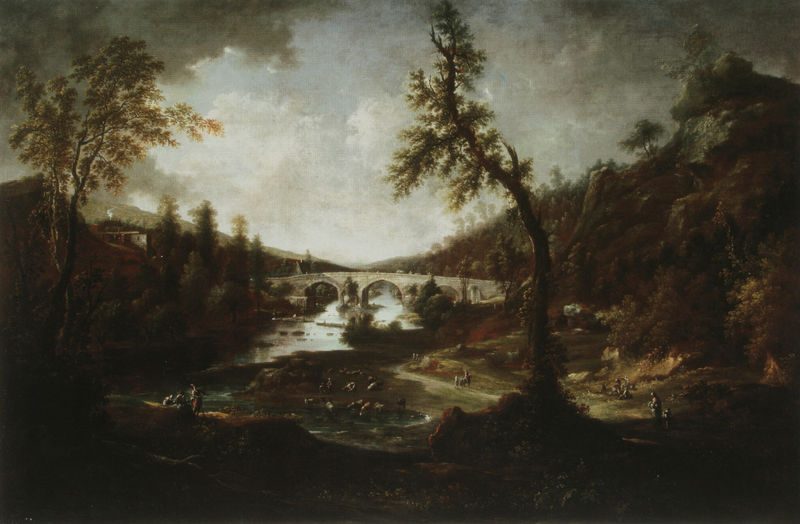
Titel: Ein Grund zwischen Freiberg und Frauenstein
Künstler: Johann Alexander Thiele
Standort: Dresden
Institution: Gemäldegalerie Alte Meister
Schlagwörter: baum, berg, blätter, dunkel, felsen, gemälde, gewitter, himmel, laub, schatten, wasser, wolken, bäume, fluss, grün, landschaft, menschen, ufer, braun, grau, hell, licht, pfeiler, schwarz, strasse, weiss, gebäude, haus, tier, tiere, weg, malerei, mensch, steine, öl, horizont, hügel, natur, spiegelung, brücke, gewässer, sträucher, wege, personen, tal, wald, reiter, gischt, düster, ansicht, bogen, abhang, gipfel, herde, joche, sturm, unwetter, bögen, steinbrücke, lichtung, wurzeln, strudel, bahn, eisenbahn, hirte, hirten, ziege, ziegen, brückenbogen, dampfbahn, lansdschaft